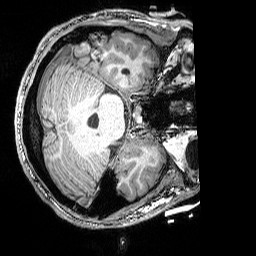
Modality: T1w
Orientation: axial
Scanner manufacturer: siemens
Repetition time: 2.25 s
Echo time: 0.00418 s